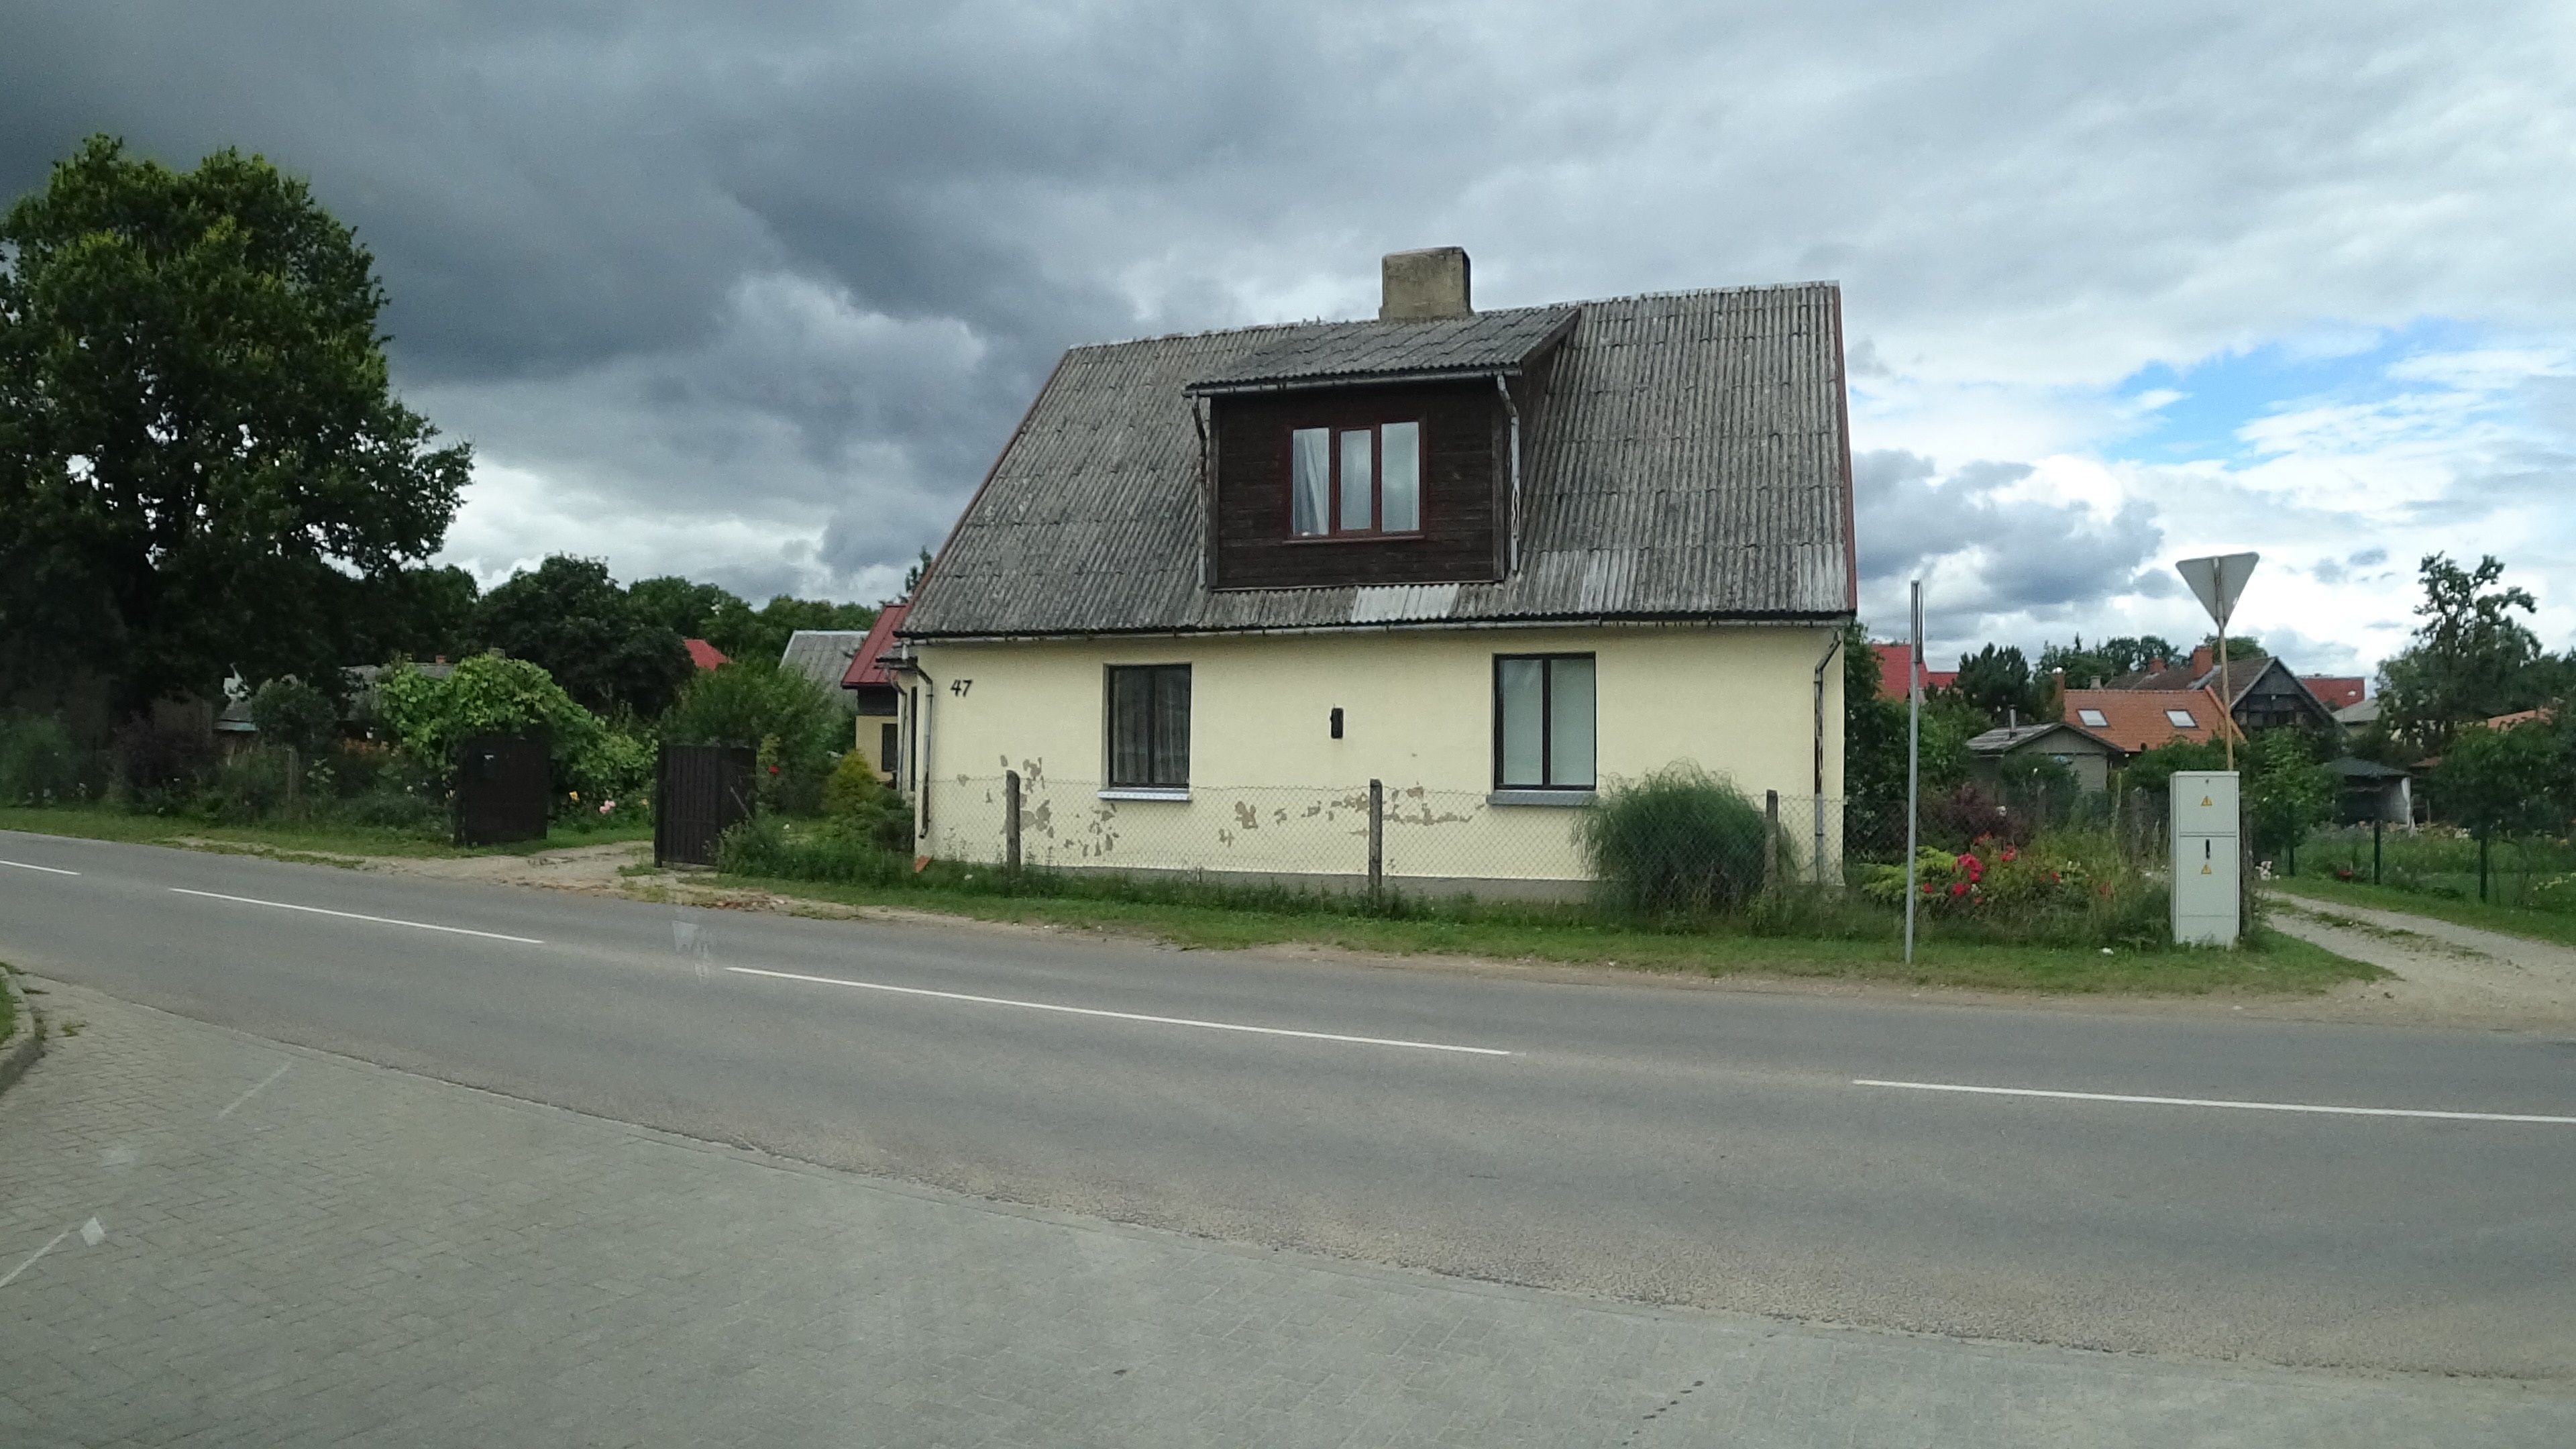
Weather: cloudy
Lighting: day
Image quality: good
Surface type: walking surface
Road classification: cycleway
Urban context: rural cluster
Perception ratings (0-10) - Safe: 7.33, Lively: 3.16, Beautiful: 6.73, Boring: 2.76, Depressing: 4.57, Wealthy: 4.72